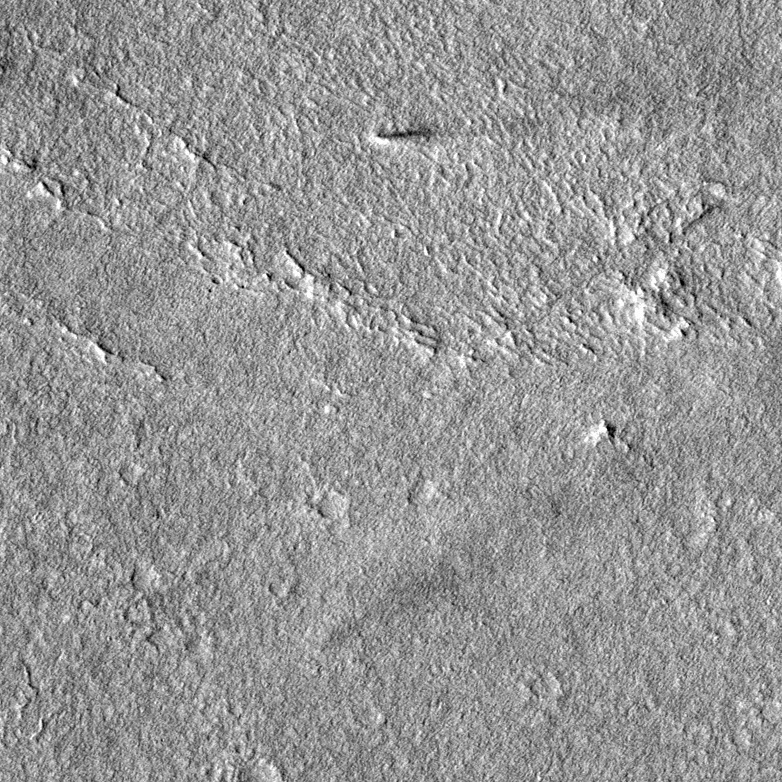
Label: dustdevil